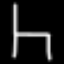
Label: chair